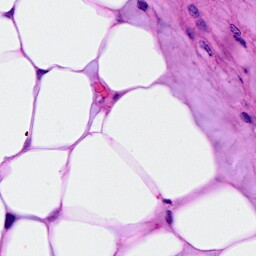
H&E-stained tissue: Breast